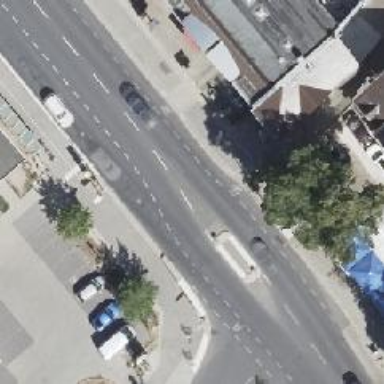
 along with designated lanes for cycling."